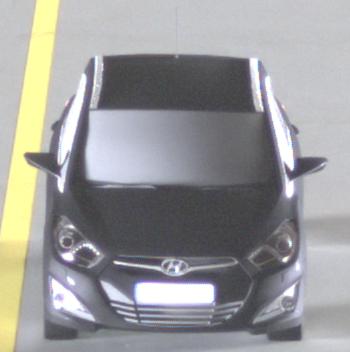
Make: Hyundai
Model: i40 Kombi 1.6 GDI
Detailed model: i40 (VF) Kombi
Model produced from: 2012/08
Model produced until: 2013/09
Doors: 5
Color: black
Road condition: dry road
Daytime: midday
Contrast: medium contrast